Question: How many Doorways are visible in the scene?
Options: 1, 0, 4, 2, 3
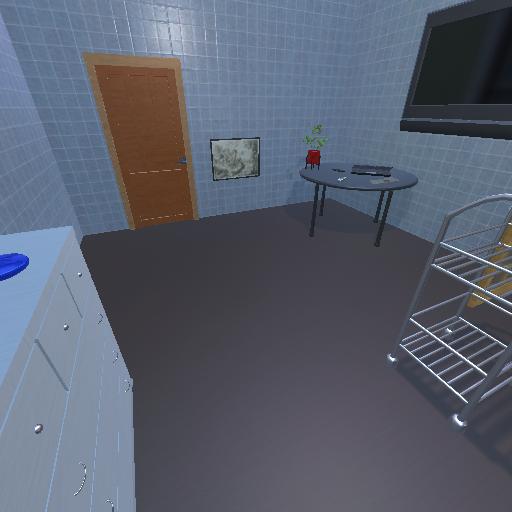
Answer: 1